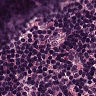
Metastatic tissue present: no